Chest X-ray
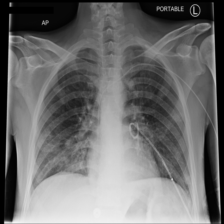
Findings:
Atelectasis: negative
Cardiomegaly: negative
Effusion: negative
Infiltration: negative
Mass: negative
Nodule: negative
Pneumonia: negative
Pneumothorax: negative
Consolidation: negative
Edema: negative
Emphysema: negative
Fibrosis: negative
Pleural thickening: negative
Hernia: negative